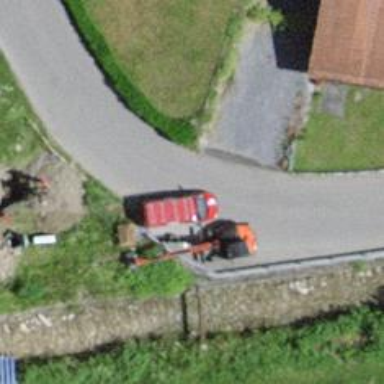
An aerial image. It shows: Grit bin.